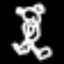
Label: frog